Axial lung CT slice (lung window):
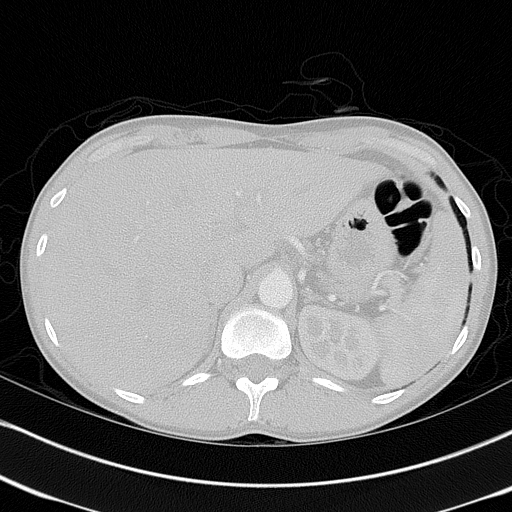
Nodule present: no